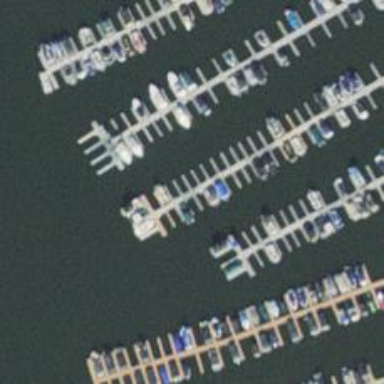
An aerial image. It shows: Man-made pier.